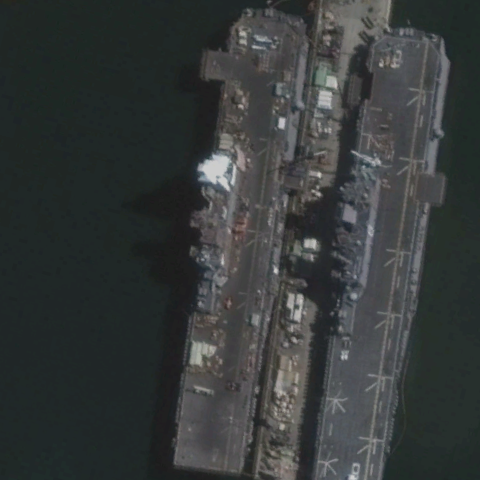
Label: assault